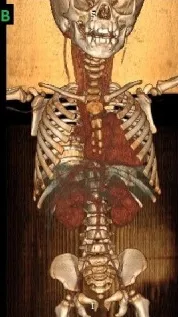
3D reconstruction of the CT scan of the chest showing the edges of the lateral
sternal bards.
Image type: radiology (ct)